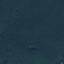
Land use / land cover class: Forest